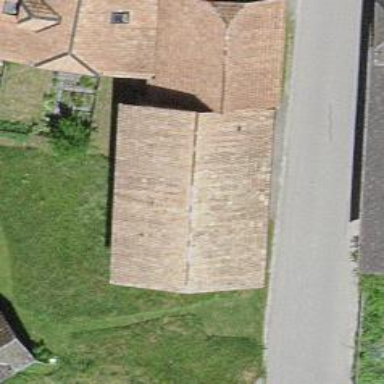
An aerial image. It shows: Barn.